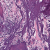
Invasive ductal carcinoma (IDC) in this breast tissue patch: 0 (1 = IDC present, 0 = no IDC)